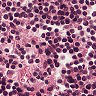
Metastatic tissue present: no